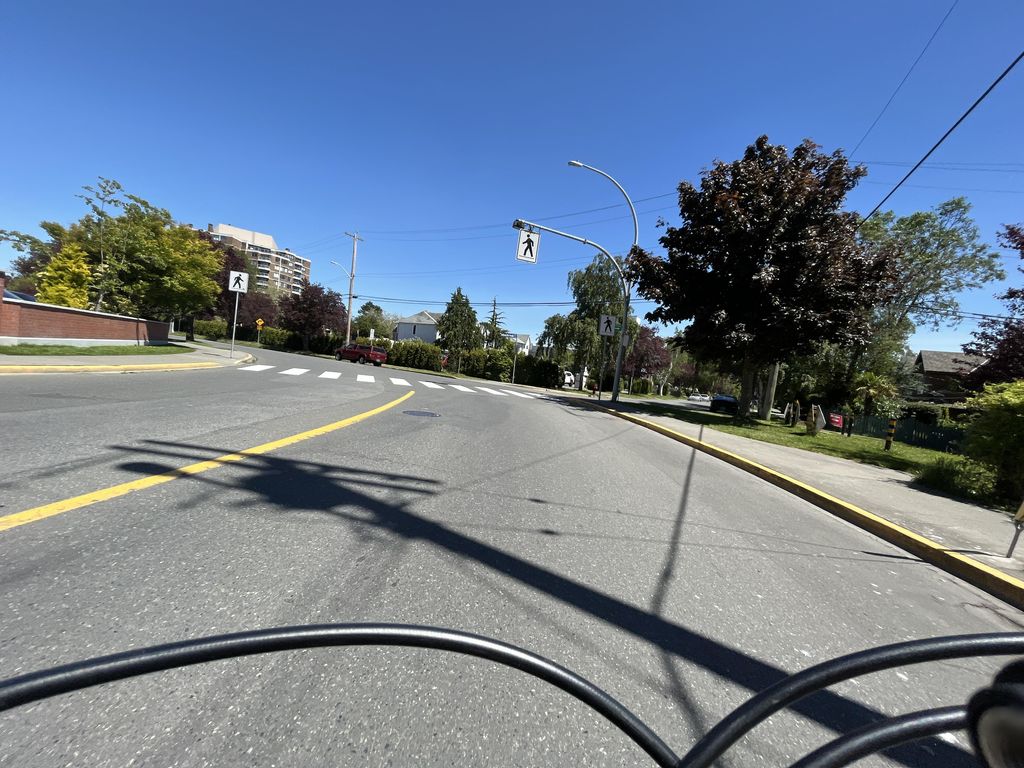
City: victoria